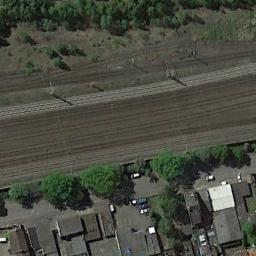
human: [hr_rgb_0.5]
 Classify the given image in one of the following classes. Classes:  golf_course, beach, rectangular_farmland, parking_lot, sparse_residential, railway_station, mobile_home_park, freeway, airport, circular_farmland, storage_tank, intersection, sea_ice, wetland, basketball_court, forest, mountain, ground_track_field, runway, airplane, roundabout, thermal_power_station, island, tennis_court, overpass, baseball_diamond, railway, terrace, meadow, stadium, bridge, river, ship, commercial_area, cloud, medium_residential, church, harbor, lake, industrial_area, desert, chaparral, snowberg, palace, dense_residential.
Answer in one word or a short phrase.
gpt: railway